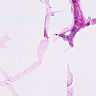
Metastatic tissue present: no